Field crop: tomato
Growth stage: 1
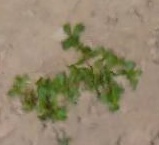
Species: portulaca